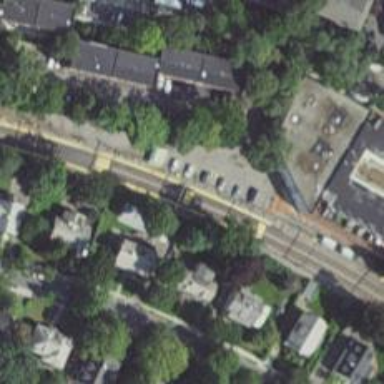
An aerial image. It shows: Railway crossing.